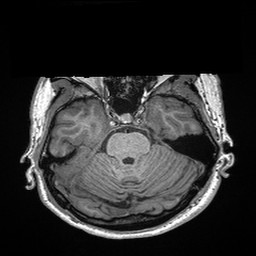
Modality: T1w
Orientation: coronal
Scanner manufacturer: siemens
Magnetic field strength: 3 T
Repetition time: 2.3 s
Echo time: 0.00298 s